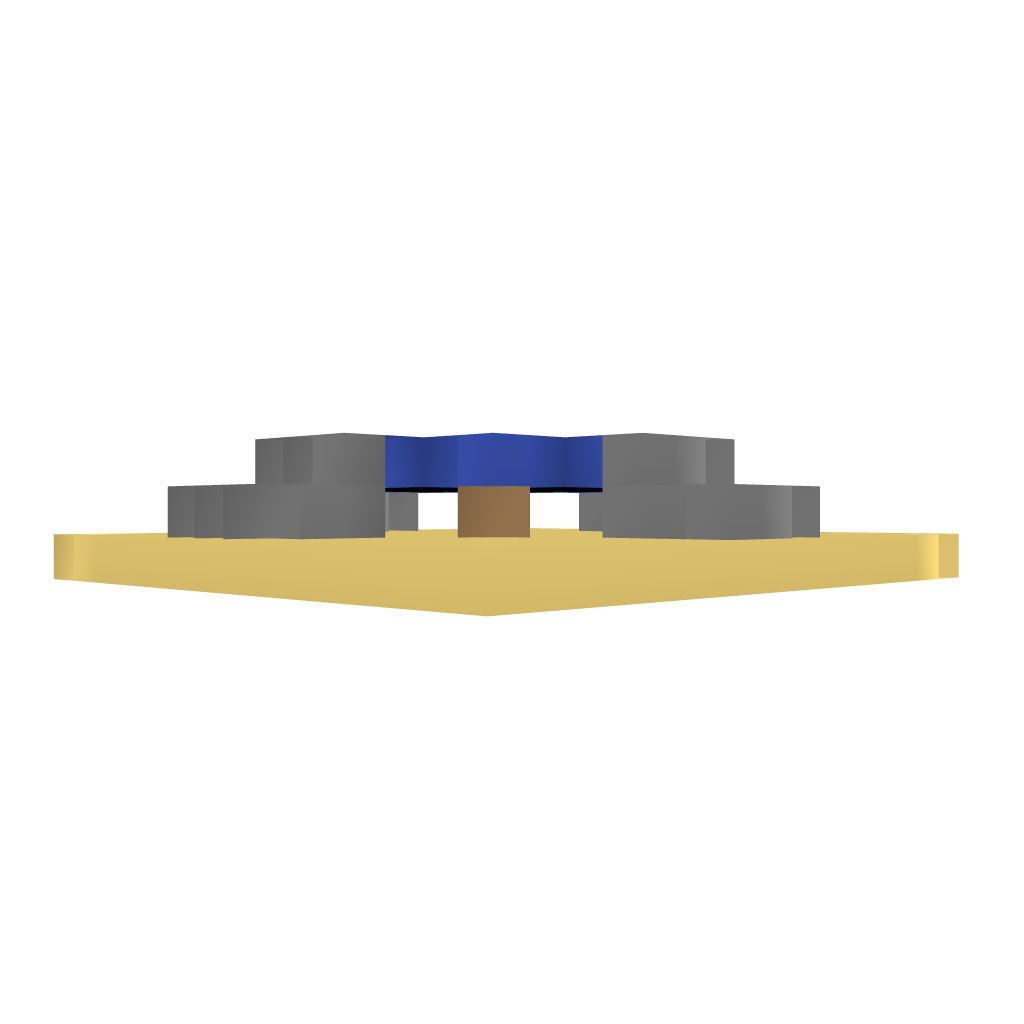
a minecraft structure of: Trampoline bad low quality